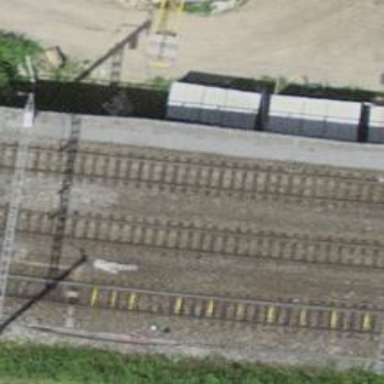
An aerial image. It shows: Rail yard with one track. The electrified railway uses contact line with voltage levels of 3000 and 15000.